Question: How to make the ribbon control quick access toolbar be on the top of my GUI?

So I need the quick access toolbar to appear on top as it does in windows apps such as
word and outlook.
Edit: This is my newest code after feedback from other people here:
'''
<r:RibbonWindow
x:Class="Company.RouteVisualization.MainWindowView"
xmlns="http://schemas.microsoft.com/winfx/2006/xaml/presentation"
xmlns:x="http://schemas.microsoft.com/winfx/2006/xaml"
xmlns:r="clr-namespace:System.Windows.Controls.Ribbon;assembly=System.Windows.Controls.Ribbon"
Title="Route Visualization"
Height="395"
Width="832"
TextOptions.TextFormattingMode="Display"
WindowStyle="None">
<Grid>
<r:Ribbon Grid.Row="0" Name="ribbon">
<r:Ribbon.QuickAccessToolBar>
<r:RibbonQuickAccessToolBar>
<StackPanel Orientation="Horizontal">
<r:RibbonButton Label="B1" VerticalAlignment="Center"/>
<r:RibbonButton Label="B2" VerticalAlignment="Center"/>
</StackPanel>
</r:RibbonQuickAccessToolBar>
</r:Ribbon.QuickAccessToolBar>
<r:RibbonTab Header="Home">
<r:RibbonGroup Name="groupHome" Header="View">
<r:RibbonToggleButton Name="DisplayMapButton" Label="Display Map" IsChecked="True"
LargeImageSource="../Resources/Images/Earth.png"
RenderOptions.BitmapScalingMode="NearestNeighbor"/>
<r:RibbonToggleButton Name="OnlineButton" Label="Online"
LargeImageSource="../Resources/Images/Online.png"
RenderOptions.BitmapScalingMode="NearestNeighbor"/>
</r:RibbonGroup>
</r:RibbonTab>
</r:Ribbon>
</Grid>
</r:RibbonWindow>
'''
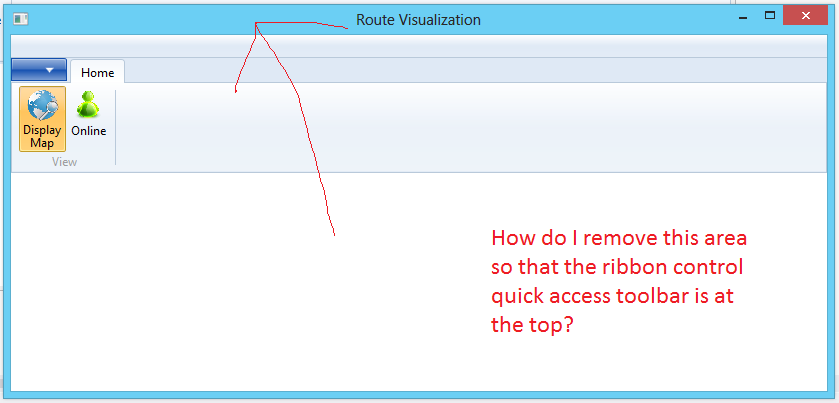
Answer: Use a RibbonWindow, you can check the following link:
<URL>
Also read this:
<URL>